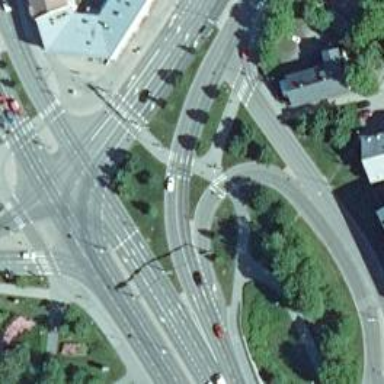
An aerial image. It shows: Marked asphalt cycleway crossing.